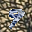
Label: 9